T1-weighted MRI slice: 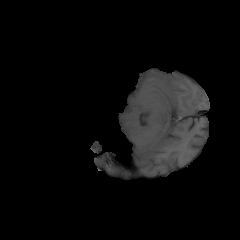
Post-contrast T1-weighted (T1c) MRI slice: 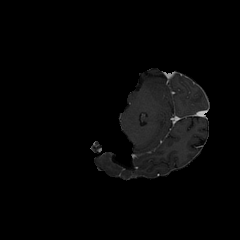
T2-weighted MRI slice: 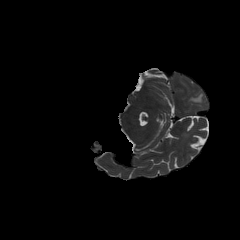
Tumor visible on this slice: yes